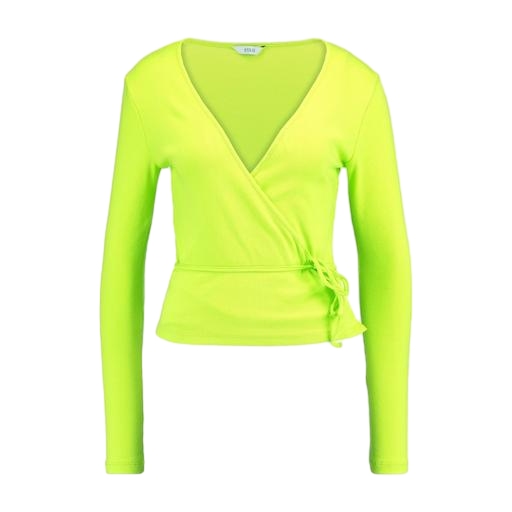
green long sleeve wrap top, wrap-front top, green faux-wrap top, white background